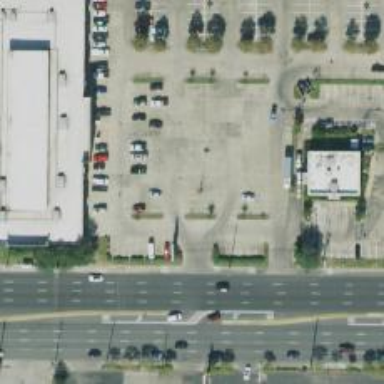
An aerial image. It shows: Parking space is available.